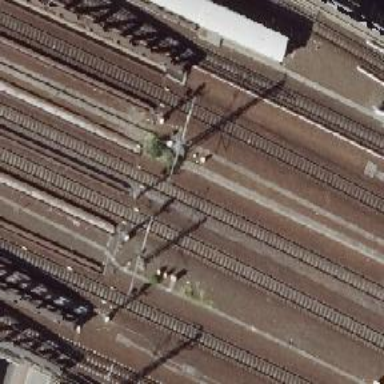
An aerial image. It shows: Railway signal.